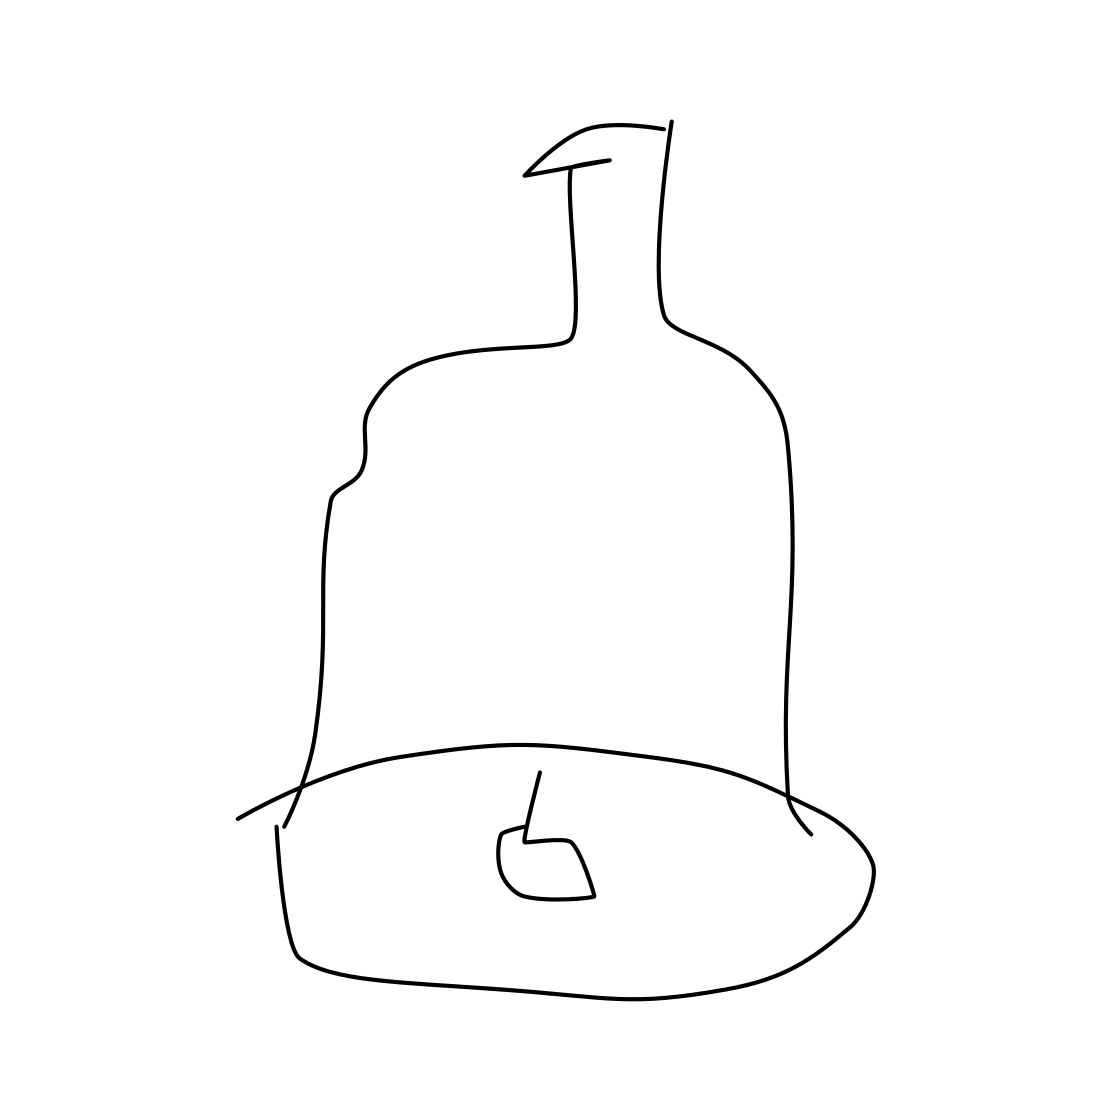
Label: bell